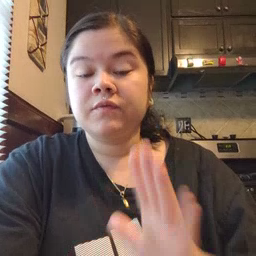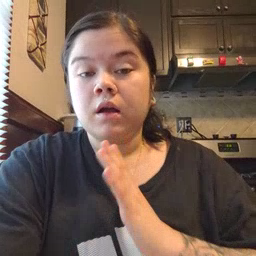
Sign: fine